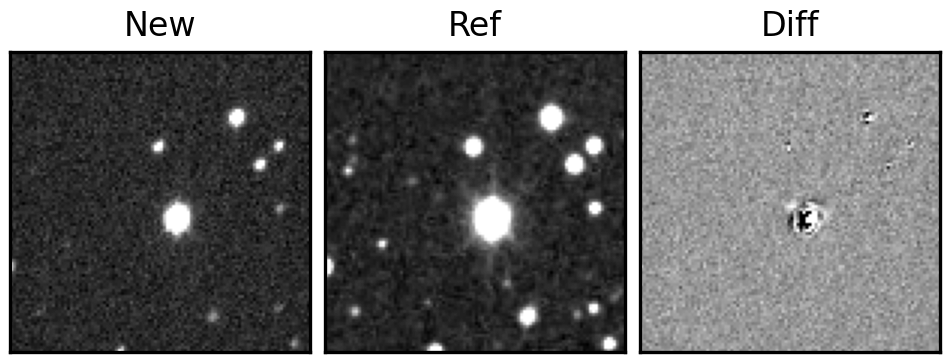
Label: bogus